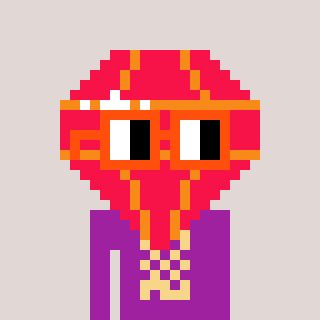
a pixel art character with square orange glasses, a red diamond-shaped head and a magenta-colored body on a warm background